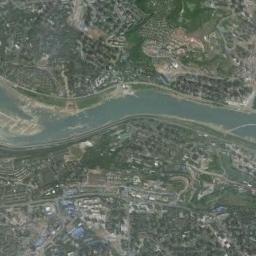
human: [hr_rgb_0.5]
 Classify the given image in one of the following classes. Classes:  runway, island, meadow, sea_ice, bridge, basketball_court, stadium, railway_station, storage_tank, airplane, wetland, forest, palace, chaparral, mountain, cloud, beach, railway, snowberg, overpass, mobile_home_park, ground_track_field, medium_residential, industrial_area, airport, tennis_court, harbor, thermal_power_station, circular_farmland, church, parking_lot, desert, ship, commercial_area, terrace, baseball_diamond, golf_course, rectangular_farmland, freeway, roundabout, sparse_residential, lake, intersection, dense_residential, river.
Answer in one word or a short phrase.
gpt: river